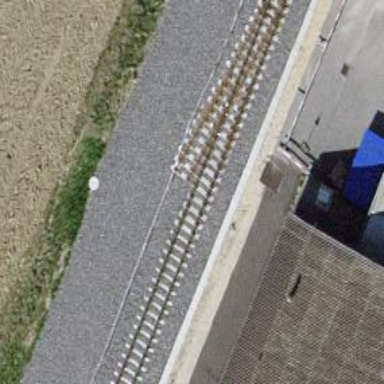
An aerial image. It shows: Narrow-gauge railway siding with electrified contact line.